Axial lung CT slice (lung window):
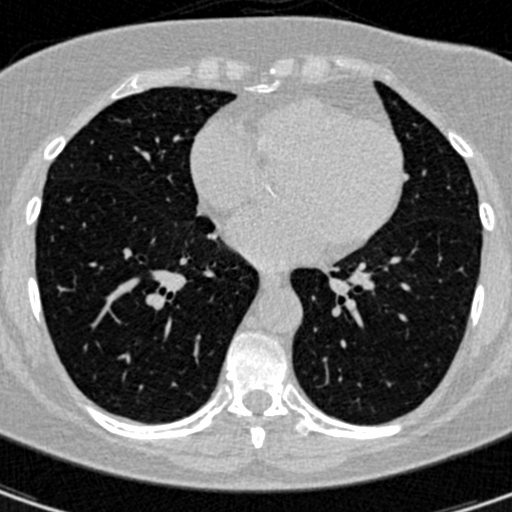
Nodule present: no